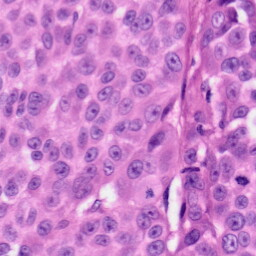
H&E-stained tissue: Skin